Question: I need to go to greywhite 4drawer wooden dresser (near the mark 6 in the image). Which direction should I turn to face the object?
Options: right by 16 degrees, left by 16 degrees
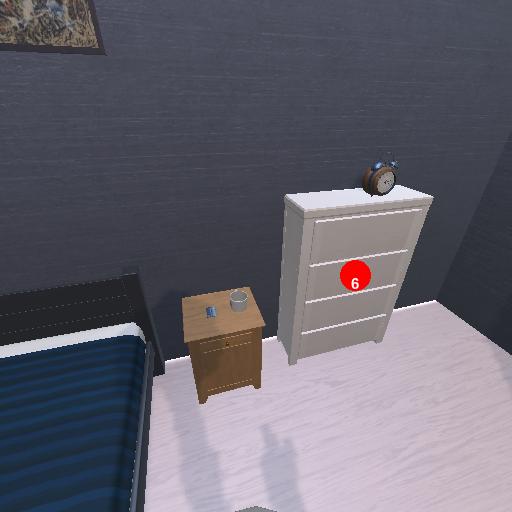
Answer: right by 16 degrees